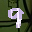
Label: 9